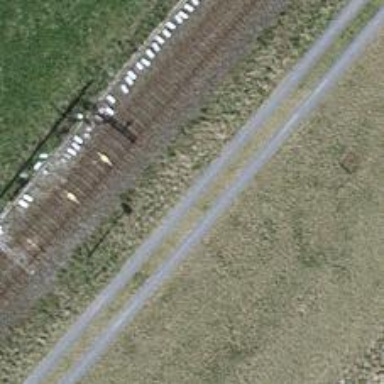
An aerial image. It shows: Railway signal.